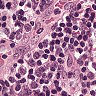
Metastatic tissue present: no